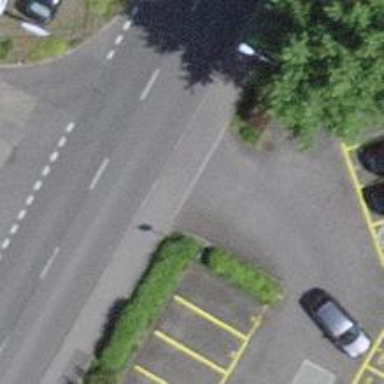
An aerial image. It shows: Sidewalk along the footway.